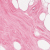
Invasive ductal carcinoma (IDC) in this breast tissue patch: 0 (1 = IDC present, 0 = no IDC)